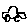
Label: car